Question: The convention of some journals is to show only the x and y axis in a plot not a box around the entire plot area. How can I achieve this in ggplot2? I tried 'theme_minimal_cb_L' from <URL> as seen here:

Here's the code I'm using:
'''
dat <- structure(list(x = c(0.7, 0.75, 0.8, 0.85, 0.9, 0.95, 1, 1.05,
1.1, 1.15, 1.2, 1.25, 1.3), y1 = c(34, 30, 26, 23, 21, 19, 17,
16, 15, 13, 12, 12, 11), y2 = c(45, 39, 34, 31, 28, 25, 23, 21,
19, 17, 16, 15, 14)), .Names = c("x", "y1", "y2"), row.names = c(NA,
-13L), class = "data.frame")
library(reshape2); library(ggplot2)
dat2 <- melt(dat, id='x')
theme_minimal_cb_L <- function (base_size = 12, base_family = "", ...){
modifyList (theme_minimal (base_size = base_size, base_family = base_family),
list (axis.line = element_line (colour = "black")))
}
ggplot(data=dat2, aes(x=x, y=value, color=variable)) +
geom_point(size=3) + geom_line(size=.5) +
theme_minimal_cb_L()
'''
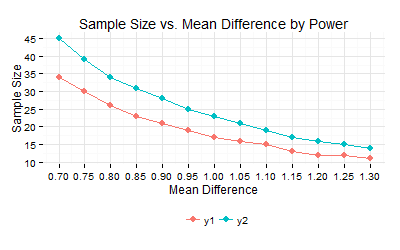
Answer: I believe you're saying you just want the lines on the left and the bottom of the plot - correct?
'''
theme(panel.border = element_blank(), axis.line = element_line())
'''
The panel.border removes the overall border and then using axis.line adds in the x and y axis lines.
---
Edit: Since the additional theme stuff you posted didn't work for me. I'll post the code I actually ran
'''
dat <- structure(list(x = c(0.7, 0.75, 0.8, 0.85, 0.9, 0.95, 1, 1.05,
1.1, 1.15, 1.2, 1.25, 1.3), y1 = c(34, 30, 26, 23, 21, 19, 17,
16, 15, 13, 12, 12, 11), y2 = c(45, 39, 34, 31, 28, 25, 23, 21,
19, 17, 16, 15, 14)), .Names = c("x", "y1", "y2"), row.names = c(NA,
-13L), class = "data.frame")
library(reshape2); library(ggplot2)
dat2 <- melt(dat, id='x')
ggplot(data=dat2, aes(x=x, y=value, color=variable)) +
geom_point(size=3) + geom_line(size=.5) +
theme(panel.border = element_blank(), axis.line = element_line())
# or using the template you used from talkstats...
ggplot(data=dat2, aes(x=x, y=value, color=variable)) +
geom_point(size=3) + geom_line(size=1.5) +
scale_y_continuous(breaks=seq(0, 45, by=5)) +
scale_x_continuous(breaks=seq(.7, 1.3, by=.05)) +
theme_bw() + ylab("Sample Size") + xlab("Mean Difference") +
theme(legend.position="bottom", legend.title=element_blank(),
legend.key = element_rect(colour = 'white'),
legend.background = element_rect(colour = "black")) +
ggtitle("Sample Size vs. Mean Difference by Power") +
theme(panel.border = element_blank(), axis.line = element_line())
'''